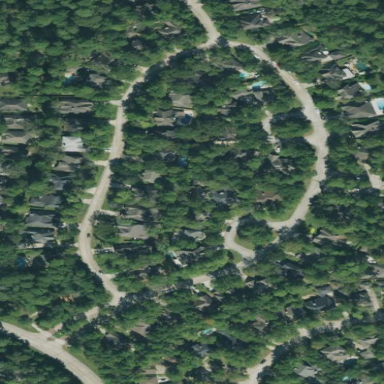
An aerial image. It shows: Residential area within neighborhood.